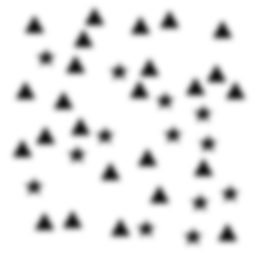
Squares: 0
Triangles: 25
Stars: 13
Total shapes: 38